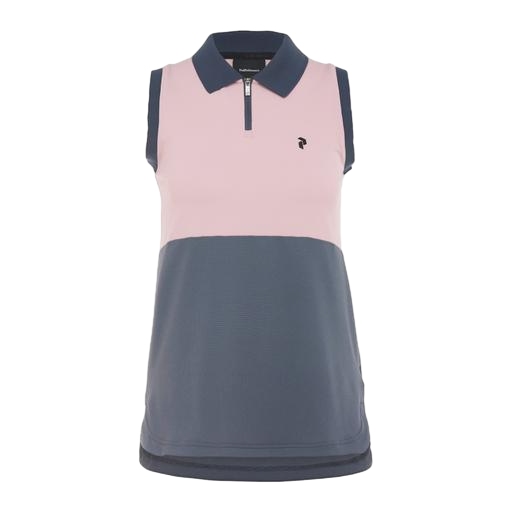
sleeveless polo, blue court central sleeveless polo shirt, sleeveless polo shirt, white background